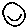
Label: smiley face